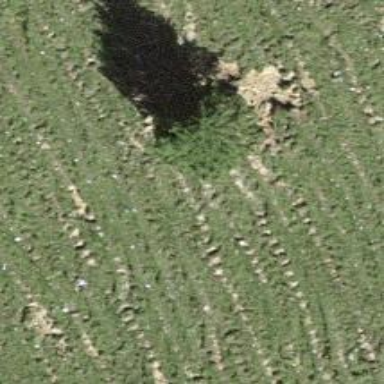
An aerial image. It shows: Beautiful tree in nature.